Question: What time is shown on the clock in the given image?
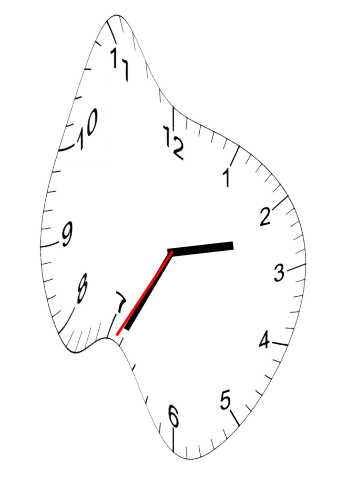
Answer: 02:34:35